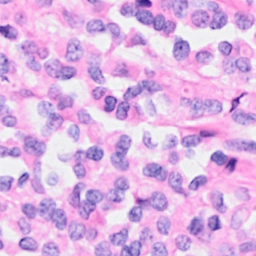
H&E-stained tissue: Breast